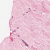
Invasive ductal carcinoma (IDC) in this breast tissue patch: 0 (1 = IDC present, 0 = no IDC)